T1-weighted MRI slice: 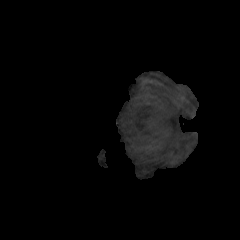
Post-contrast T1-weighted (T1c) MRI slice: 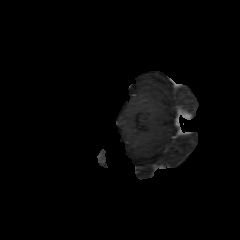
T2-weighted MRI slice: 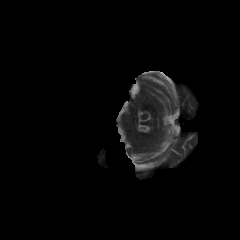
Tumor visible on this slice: no